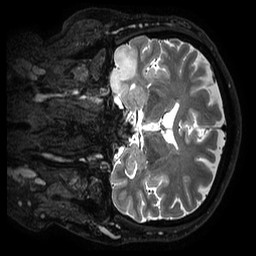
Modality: T2w
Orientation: coronal
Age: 54
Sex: male
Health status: ill
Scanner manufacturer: philips
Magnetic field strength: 3 T
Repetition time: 3.5 s
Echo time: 0.3 s